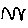
Label: zigzag